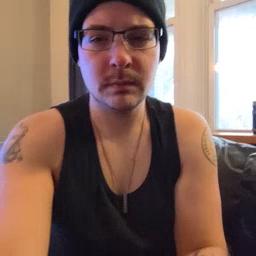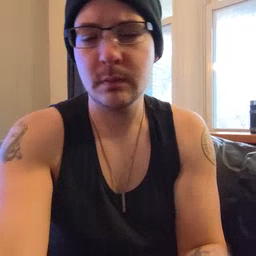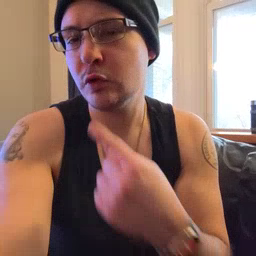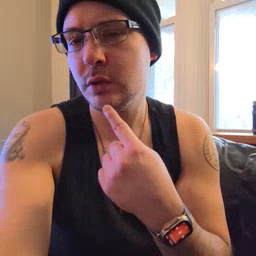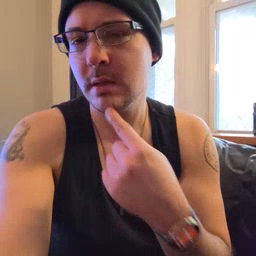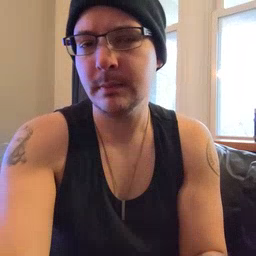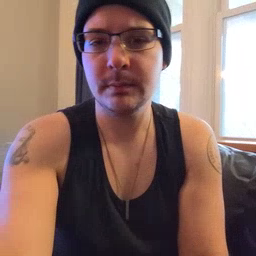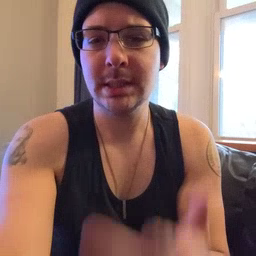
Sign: chin